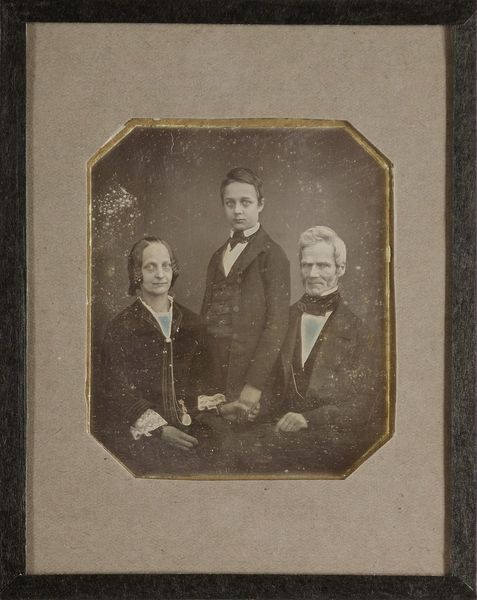
Titel: Johann Carl Ernst Rabe mit seiner Frau Emma, geb. Morewood und dem Sohn Johannes
Künstler: L. E. Ulrich
Standort: Hamburg
Institution: Museum für Kunst und Gewerbe Hamburg
Schlagwörter: mann, frau, gruppenportrait, portrait, figur, eltern, paar, junge, foto, fotografie, photographie, photo, ehe, sohn, lichtbild, daguerreotypie, bildwerke, angewandte und bildende kunst, hessische systematik, porträt, porträtfotografie, porträtphotographie, hüftbild, gruppenporträt, verheiratetes paar, matrimonium, ehestand